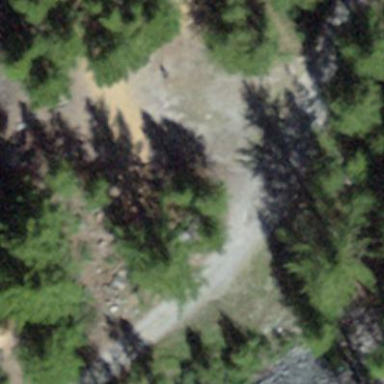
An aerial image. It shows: Picnic site with picnic tables. There is fire pit and playground on the leisure land nearby.